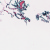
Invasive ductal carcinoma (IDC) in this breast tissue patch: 0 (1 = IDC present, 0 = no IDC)